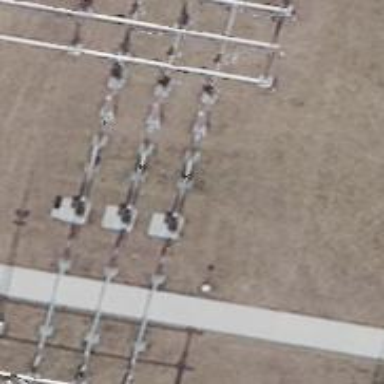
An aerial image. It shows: Outdoor switch with three cables.